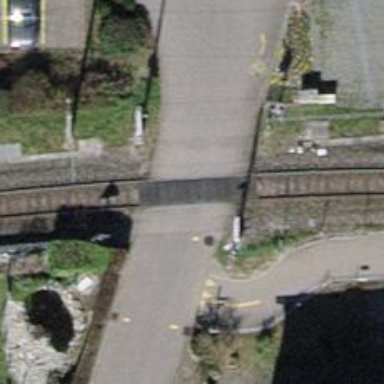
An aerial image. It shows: Level crossing on the railway with lights and full barrier.